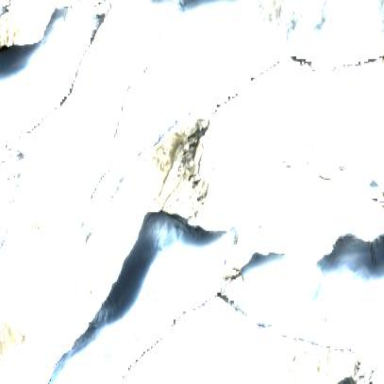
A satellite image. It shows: Majestic glacier in the distance.